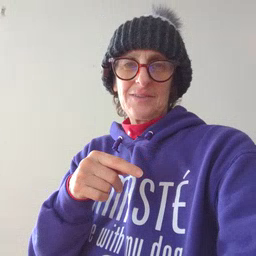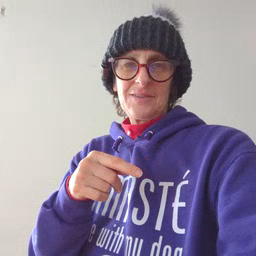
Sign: nose